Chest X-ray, PA view. Patient: 43 years old, sex F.
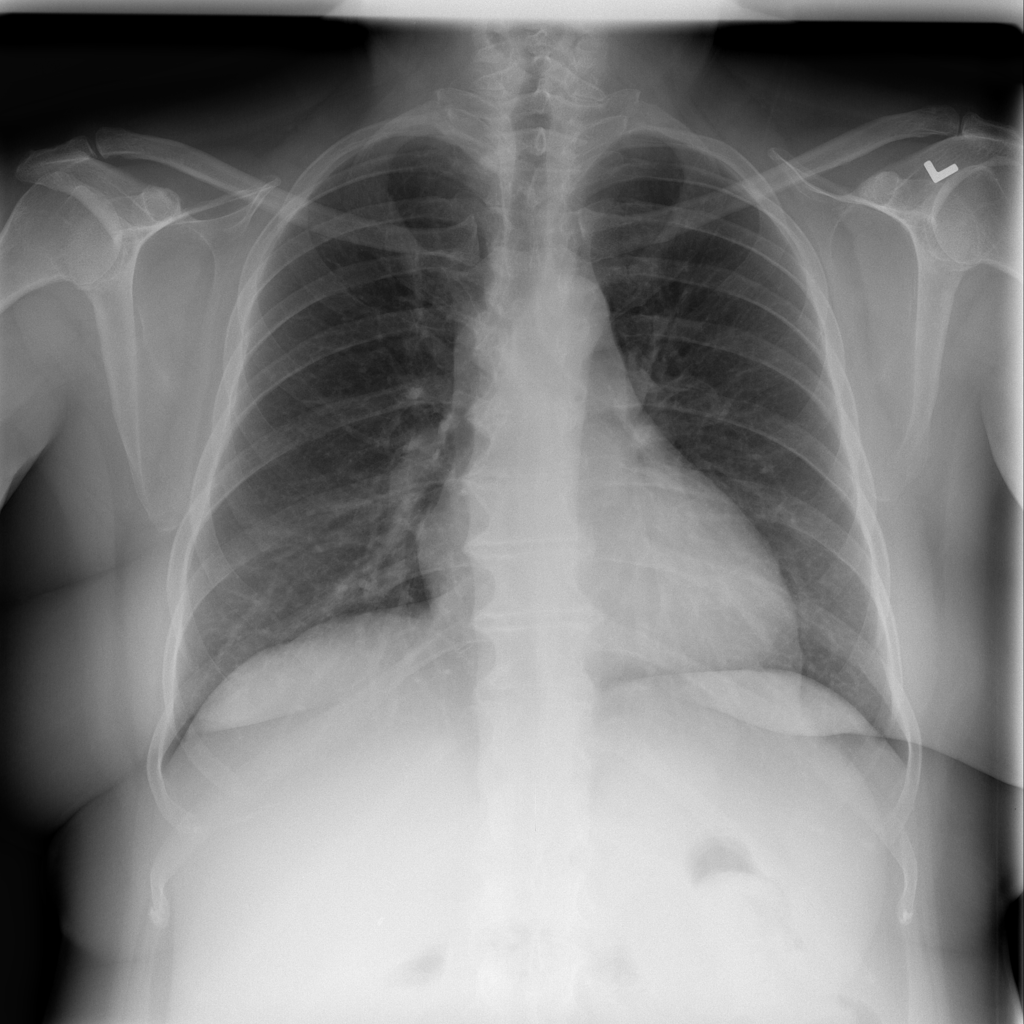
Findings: Cardiomegaly